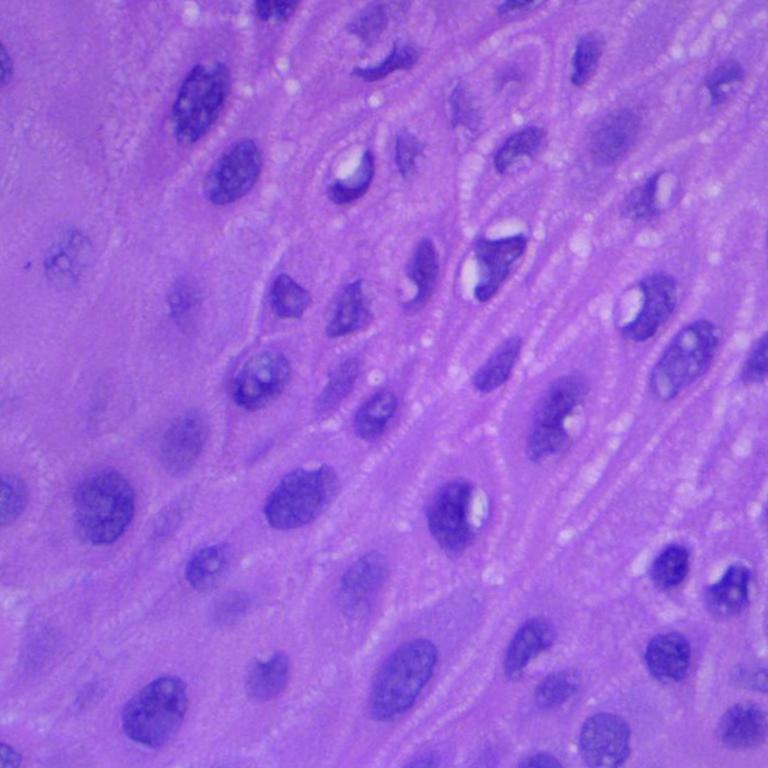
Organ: lung
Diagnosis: squamous carcinomas